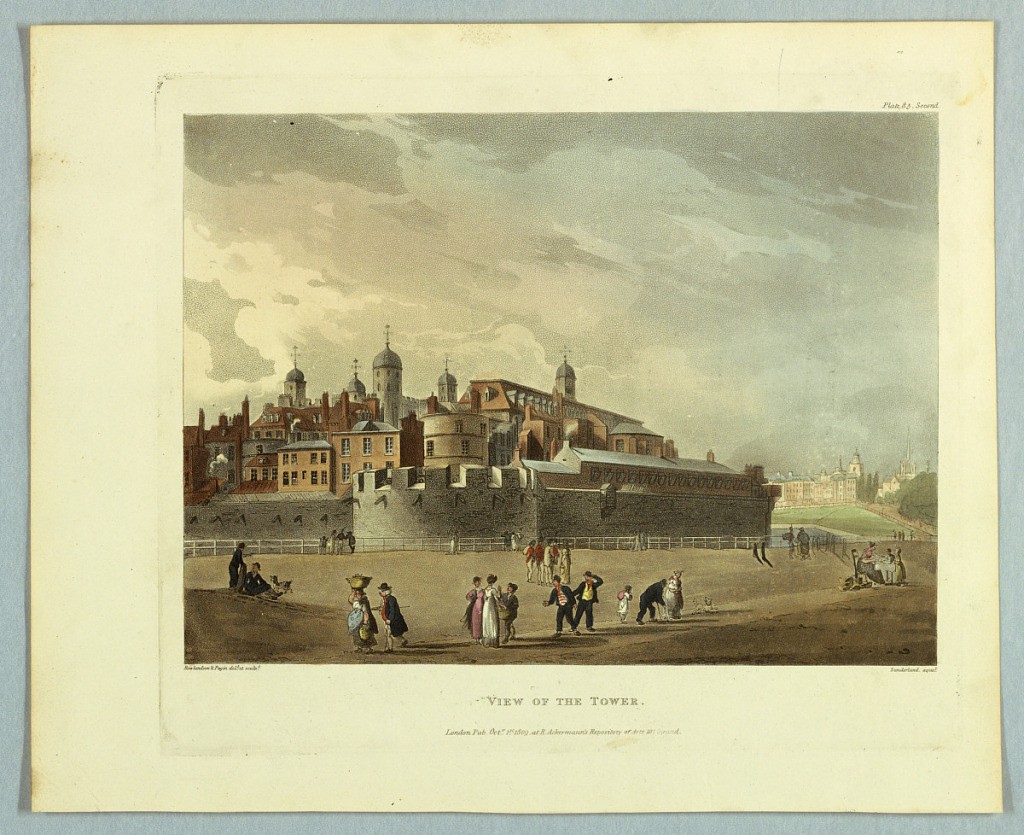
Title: View of the Tower, from "Ackermann's Repository"
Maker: Thomas Rowlandson, British, 1756–1827
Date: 1809
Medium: Aquatint, brush and watercolor on paper
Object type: Print
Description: A group of buildings, left, with a deep wall around them. Other buildings beyond, right. Foreground, groups of various people. Title, artists', and publisher's names below.